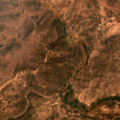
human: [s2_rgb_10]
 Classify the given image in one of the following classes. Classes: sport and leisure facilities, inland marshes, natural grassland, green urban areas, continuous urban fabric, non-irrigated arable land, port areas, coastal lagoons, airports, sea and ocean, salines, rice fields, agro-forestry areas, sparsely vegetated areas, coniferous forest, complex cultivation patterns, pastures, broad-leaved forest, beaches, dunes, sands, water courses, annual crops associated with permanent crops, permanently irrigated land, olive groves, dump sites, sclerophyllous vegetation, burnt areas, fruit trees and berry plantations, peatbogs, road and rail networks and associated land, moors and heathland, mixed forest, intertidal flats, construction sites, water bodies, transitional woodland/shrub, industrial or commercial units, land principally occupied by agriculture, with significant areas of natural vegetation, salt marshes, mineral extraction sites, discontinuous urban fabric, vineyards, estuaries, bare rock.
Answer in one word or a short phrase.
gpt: agro-forestry areas, broad-leaved forest